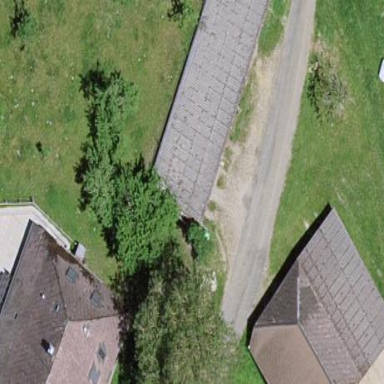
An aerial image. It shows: Shed building.